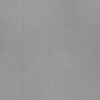
Label: dusty